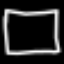
Label: square